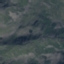
Land use / land cover: HerbaceousVegetation